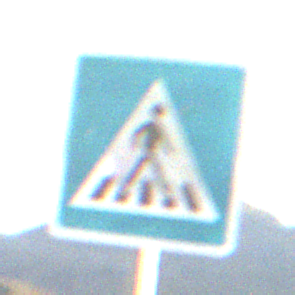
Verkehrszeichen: FussgaengerueberwegLinks
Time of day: SunriseSunset
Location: Outdoor (Nature)
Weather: PartlyCloudy
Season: Summer
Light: Natural